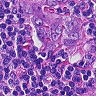
Metastatic tissue present: yes